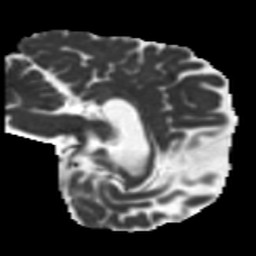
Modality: MD
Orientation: sagittal
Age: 46
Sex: male
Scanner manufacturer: siemens
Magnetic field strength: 3 T
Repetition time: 5.25 s
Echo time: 0.08 s